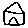
Label: house